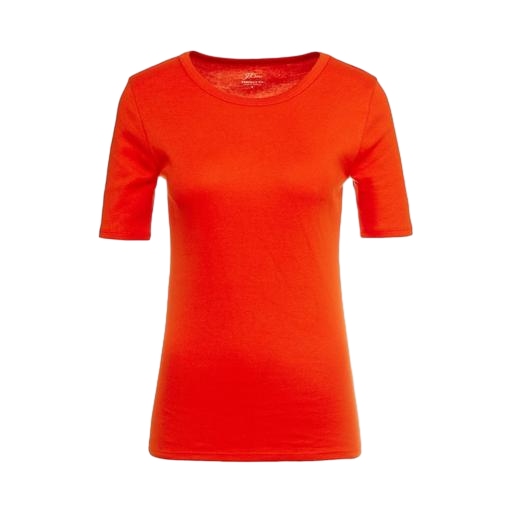
bright orange t-shirt, slim fit t-shirt, orange tee, white background